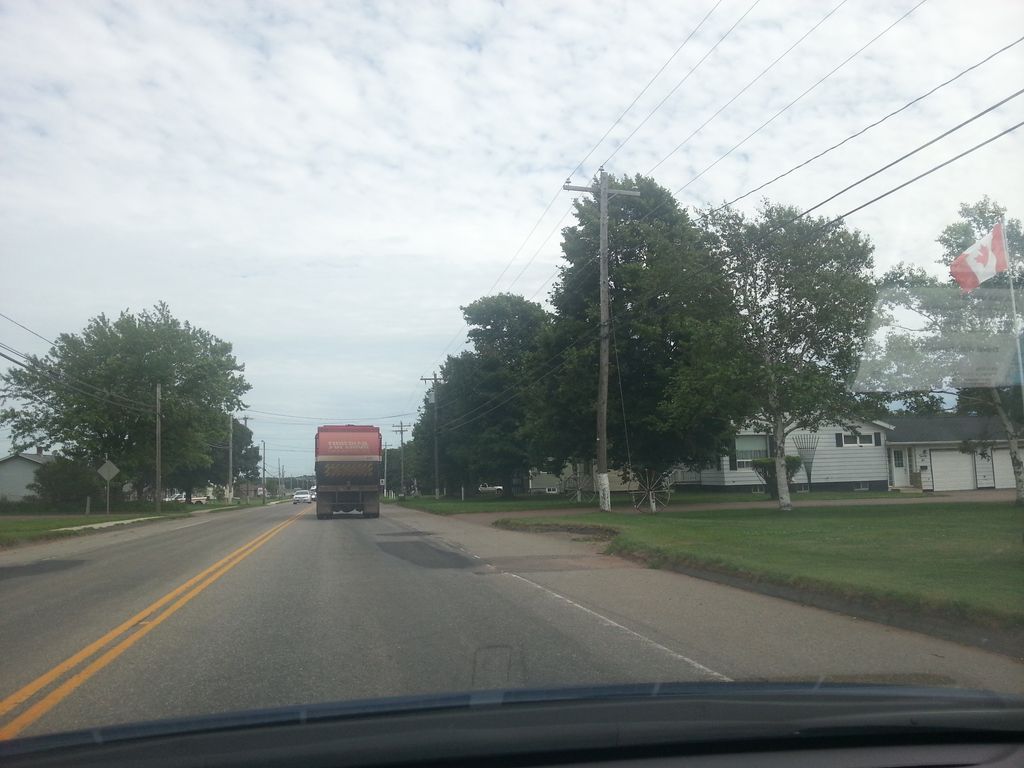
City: charlottetown